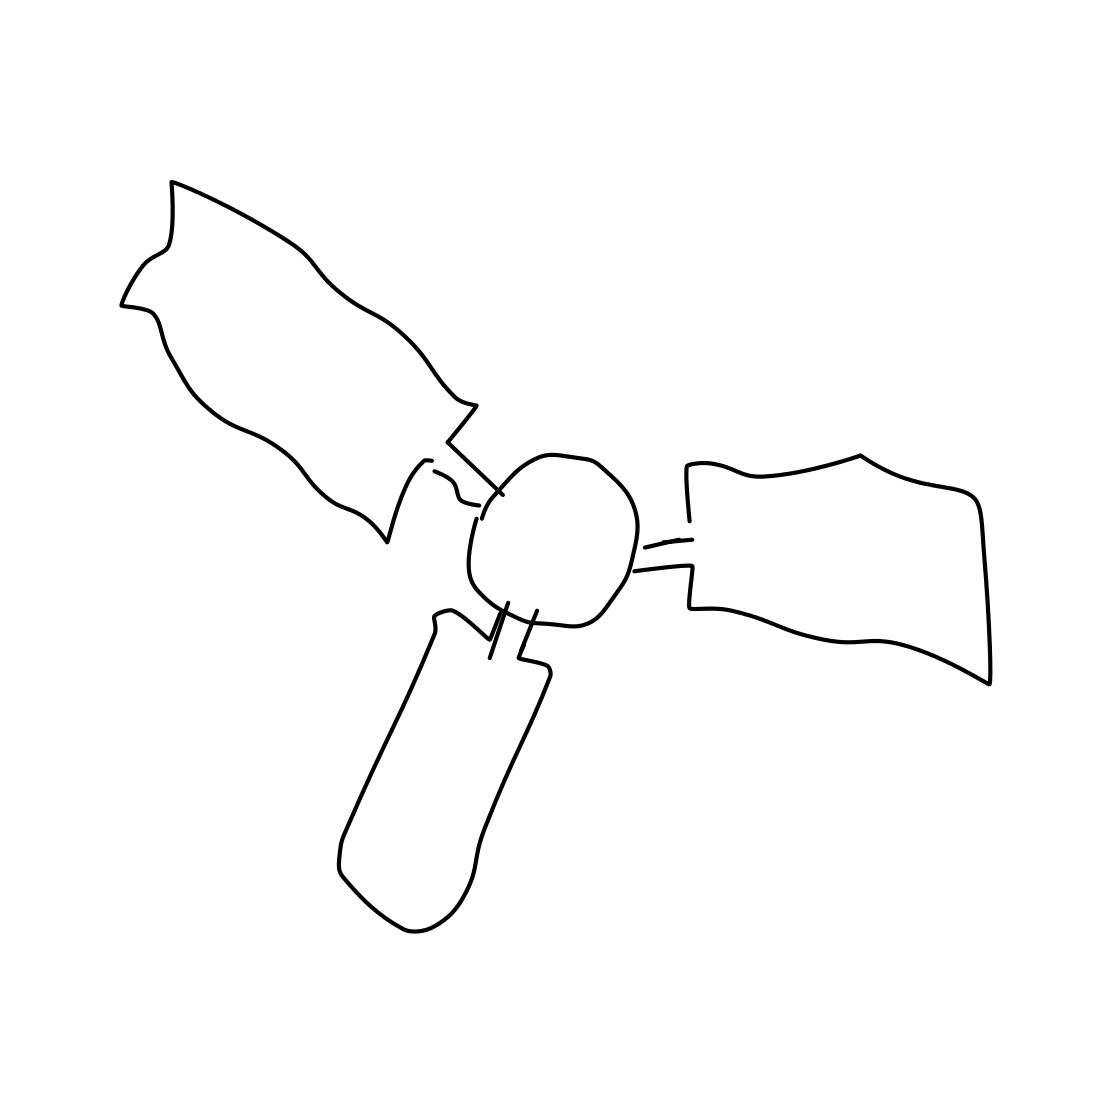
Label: fan